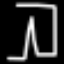
Label: pants